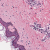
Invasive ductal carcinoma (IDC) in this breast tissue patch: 0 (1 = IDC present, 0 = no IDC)